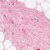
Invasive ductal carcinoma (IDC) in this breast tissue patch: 0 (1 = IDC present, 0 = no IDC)